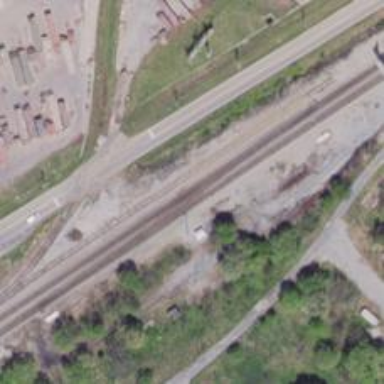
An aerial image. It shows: Railway crossover.